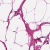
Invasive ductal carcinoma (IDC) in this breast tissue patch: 0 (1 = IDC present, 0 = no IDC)